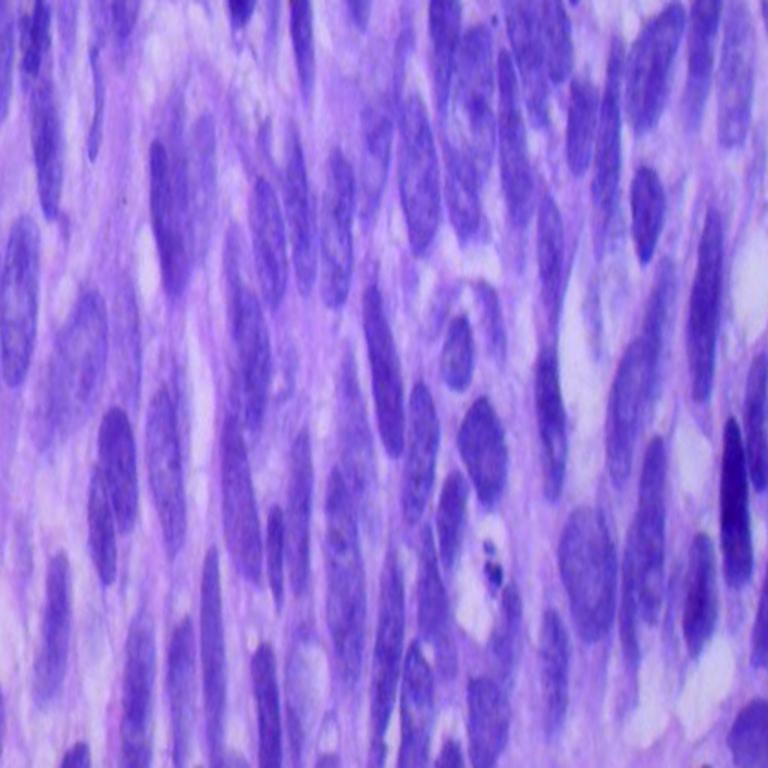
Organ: lung
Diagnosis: squamous carcinomas